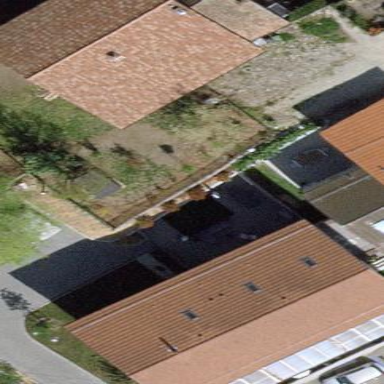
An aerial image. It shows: Garden enclosed by fence.